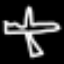
Label: airplane